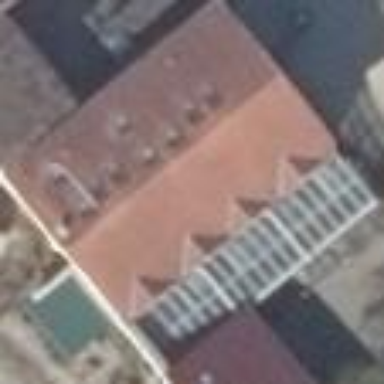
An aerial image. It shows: Hotel building.